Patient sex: M
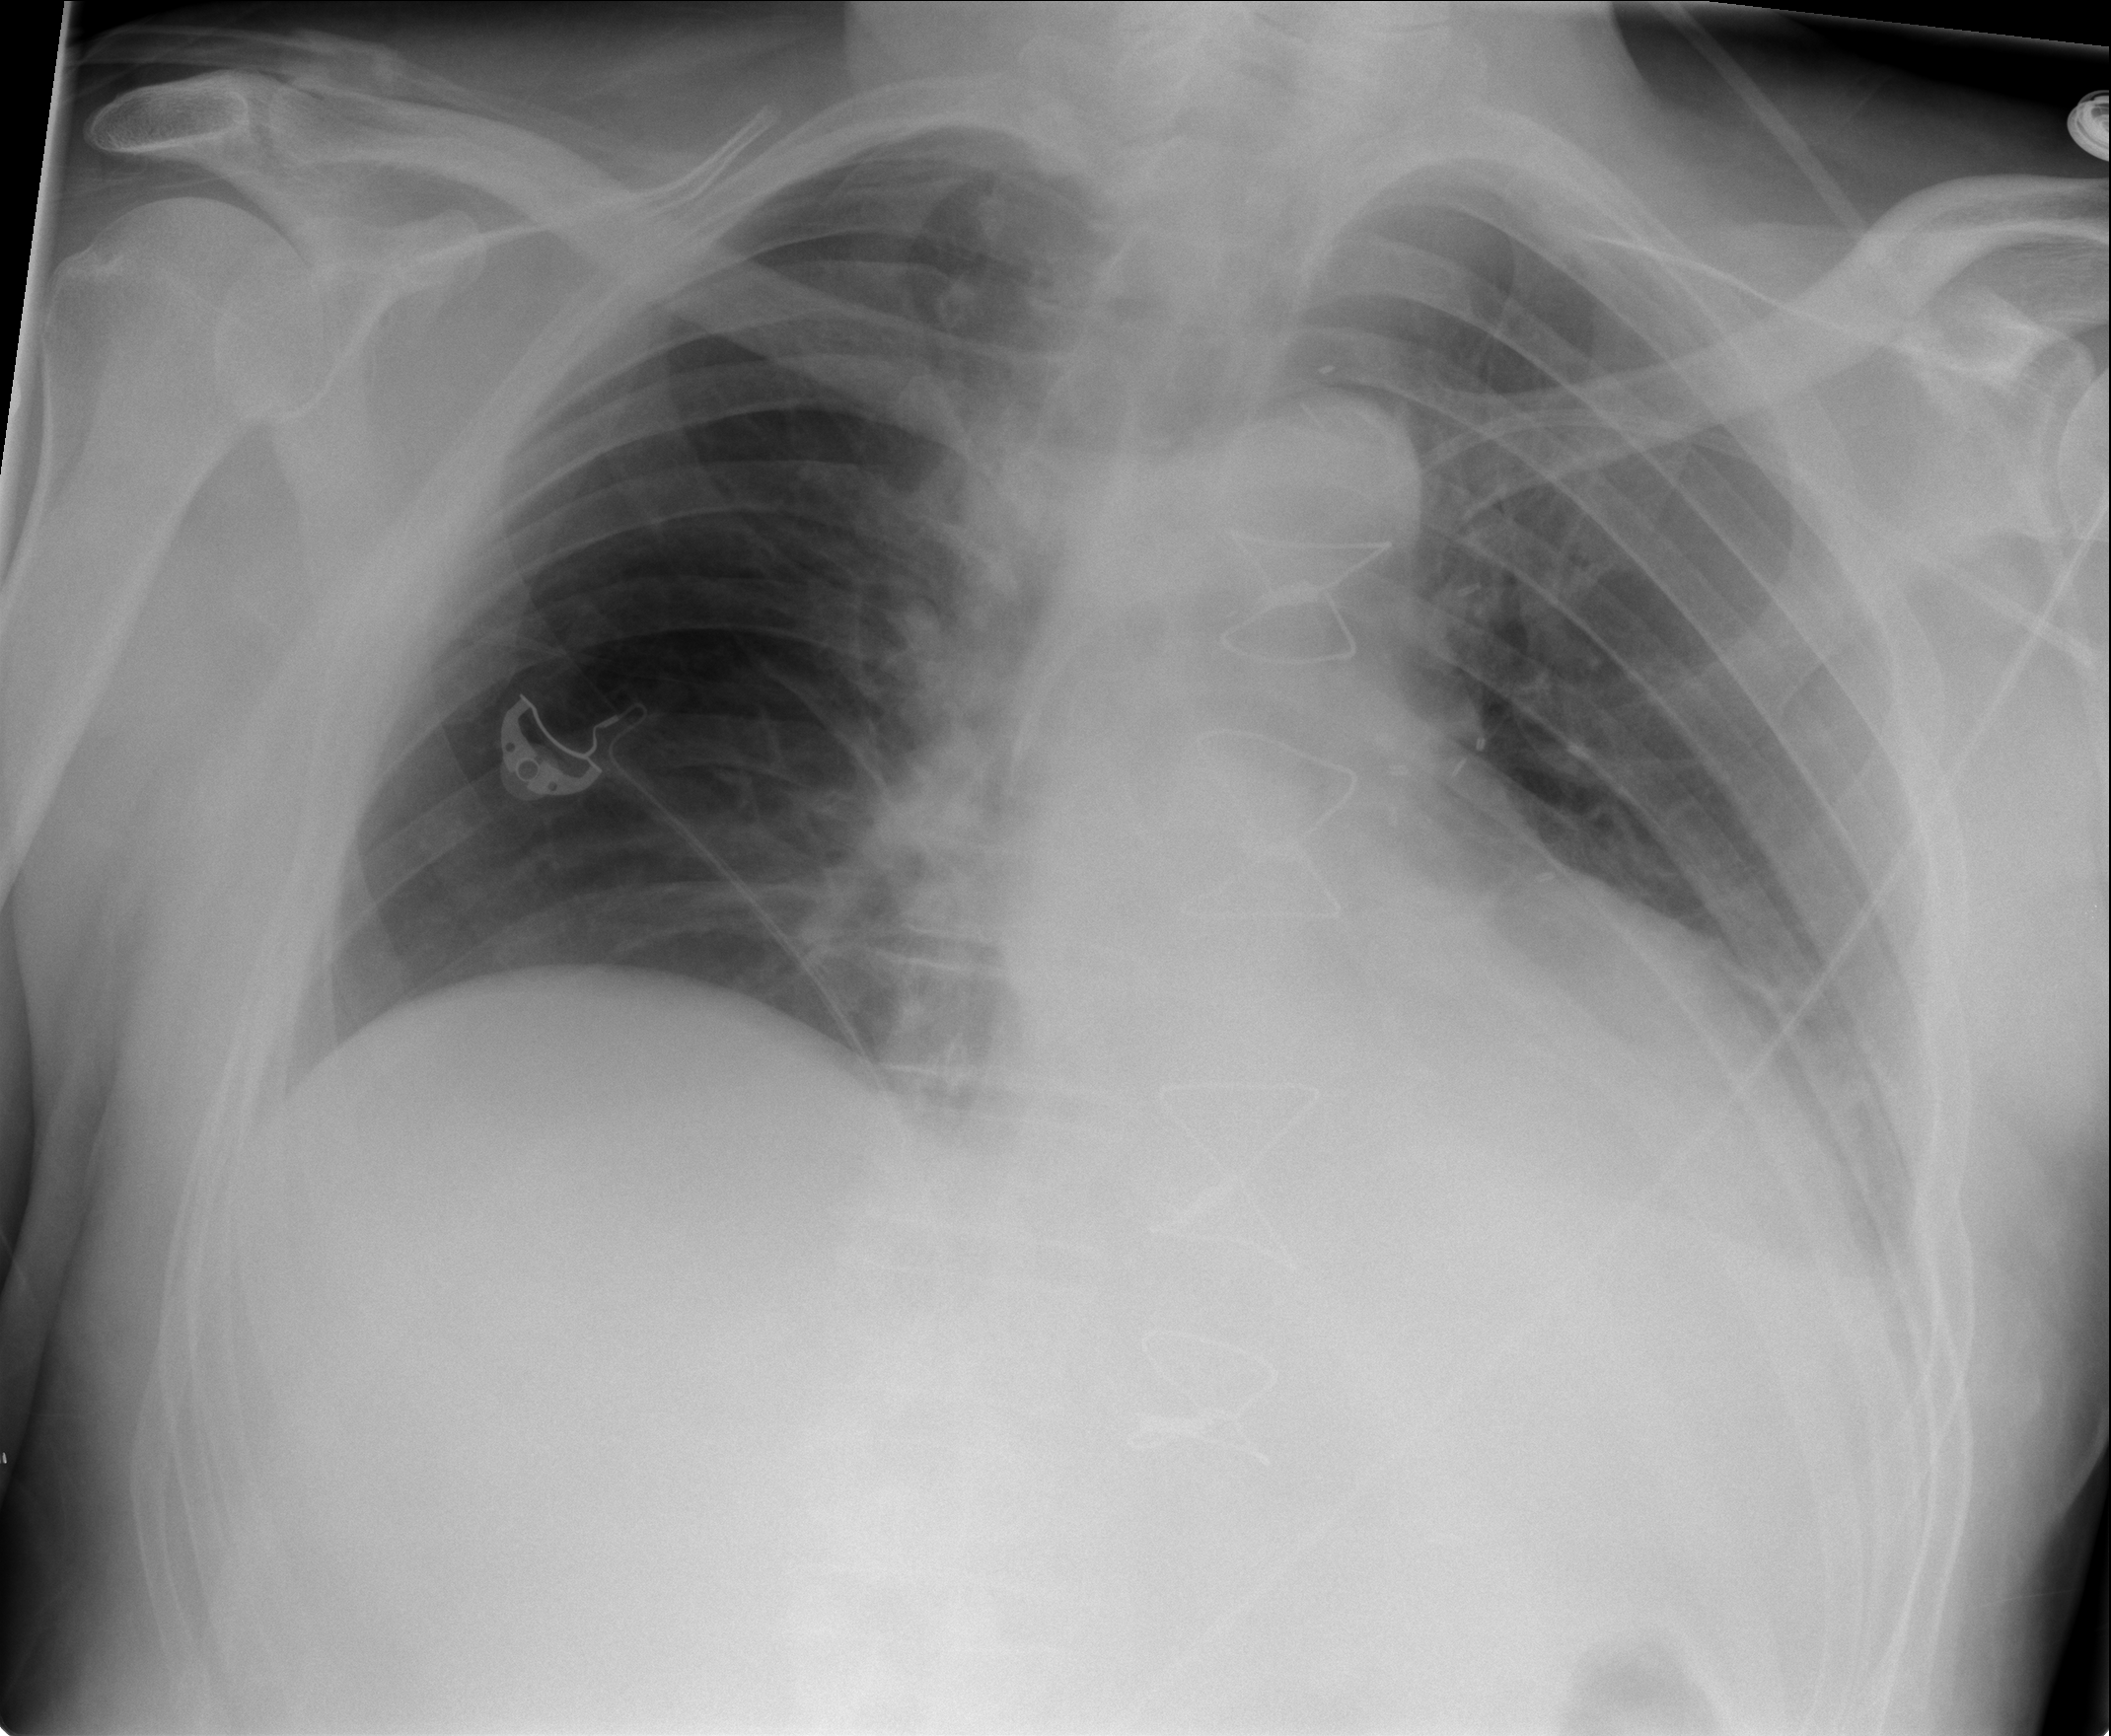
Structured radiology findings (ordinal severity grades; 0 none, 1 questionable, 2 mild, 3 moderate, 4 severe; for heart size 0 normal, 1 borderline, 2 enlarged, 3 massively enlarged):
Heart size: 2
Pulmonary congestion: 1
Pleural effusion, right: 0
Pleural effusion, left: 2
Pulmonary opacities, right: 0
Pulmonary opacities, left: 0
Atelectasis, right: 2
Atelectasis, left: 2